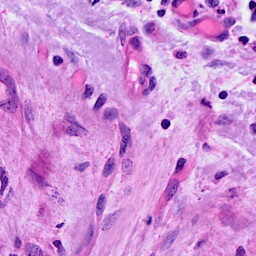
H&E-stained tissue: Breast